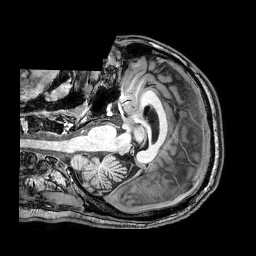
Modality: T1w
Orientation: axial
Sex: male
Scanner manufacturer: philips
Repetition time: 0.008177 s
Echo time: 0.00376 s